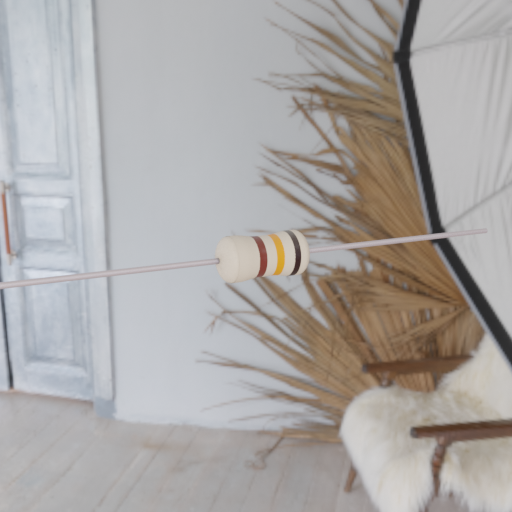
Resistor colour bands (in order): brown, orange, black